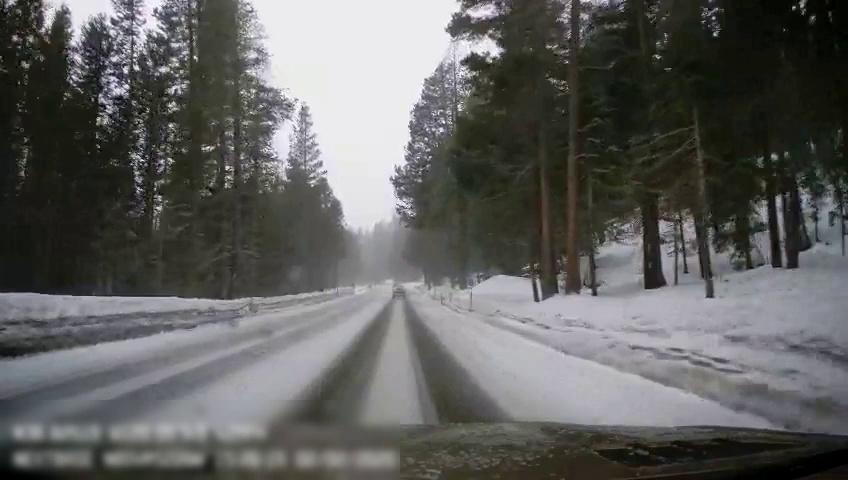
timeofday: Day
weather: Snowy
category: Drivable Space
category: Vehicles | SUV